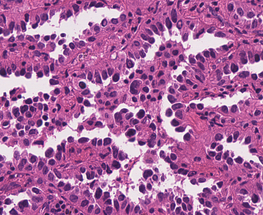
Tumor epithelial tissue: yes
Tumor-associated stroma tissue: yes
Normal tissue: no